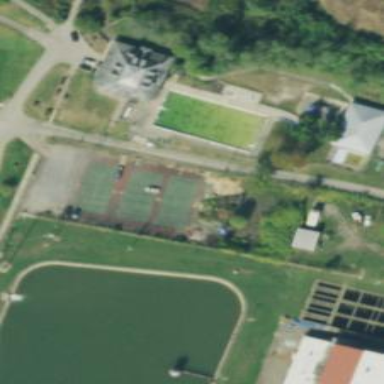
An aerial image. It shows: Tennis court.